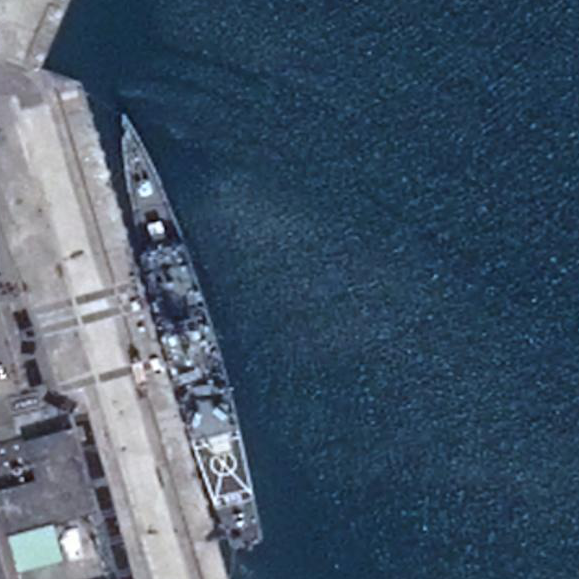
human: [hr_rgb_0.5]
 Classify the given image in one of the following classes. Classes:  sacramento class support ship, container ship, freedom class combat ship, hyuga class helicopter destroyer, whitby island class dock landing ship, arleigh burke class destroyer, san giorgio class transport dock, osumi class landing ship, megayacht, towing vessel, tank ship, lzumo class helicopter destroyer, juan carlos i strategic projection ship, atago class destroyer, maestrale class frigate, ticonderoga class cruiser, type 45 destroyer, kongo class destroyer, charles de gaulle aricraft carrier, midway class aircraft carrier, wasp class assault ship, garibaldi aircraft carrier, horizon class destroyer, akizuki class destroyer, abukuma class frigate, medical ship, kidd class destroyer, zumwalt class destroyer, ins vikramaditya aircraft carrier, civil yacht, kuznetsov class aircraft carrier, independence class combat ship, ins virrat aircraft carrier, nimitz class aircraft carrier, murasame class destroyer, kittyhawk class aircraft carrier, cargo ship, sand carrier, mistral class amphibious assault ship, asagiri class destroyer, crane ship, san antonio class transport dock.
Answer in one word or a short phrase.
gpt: Kidd class destroyer